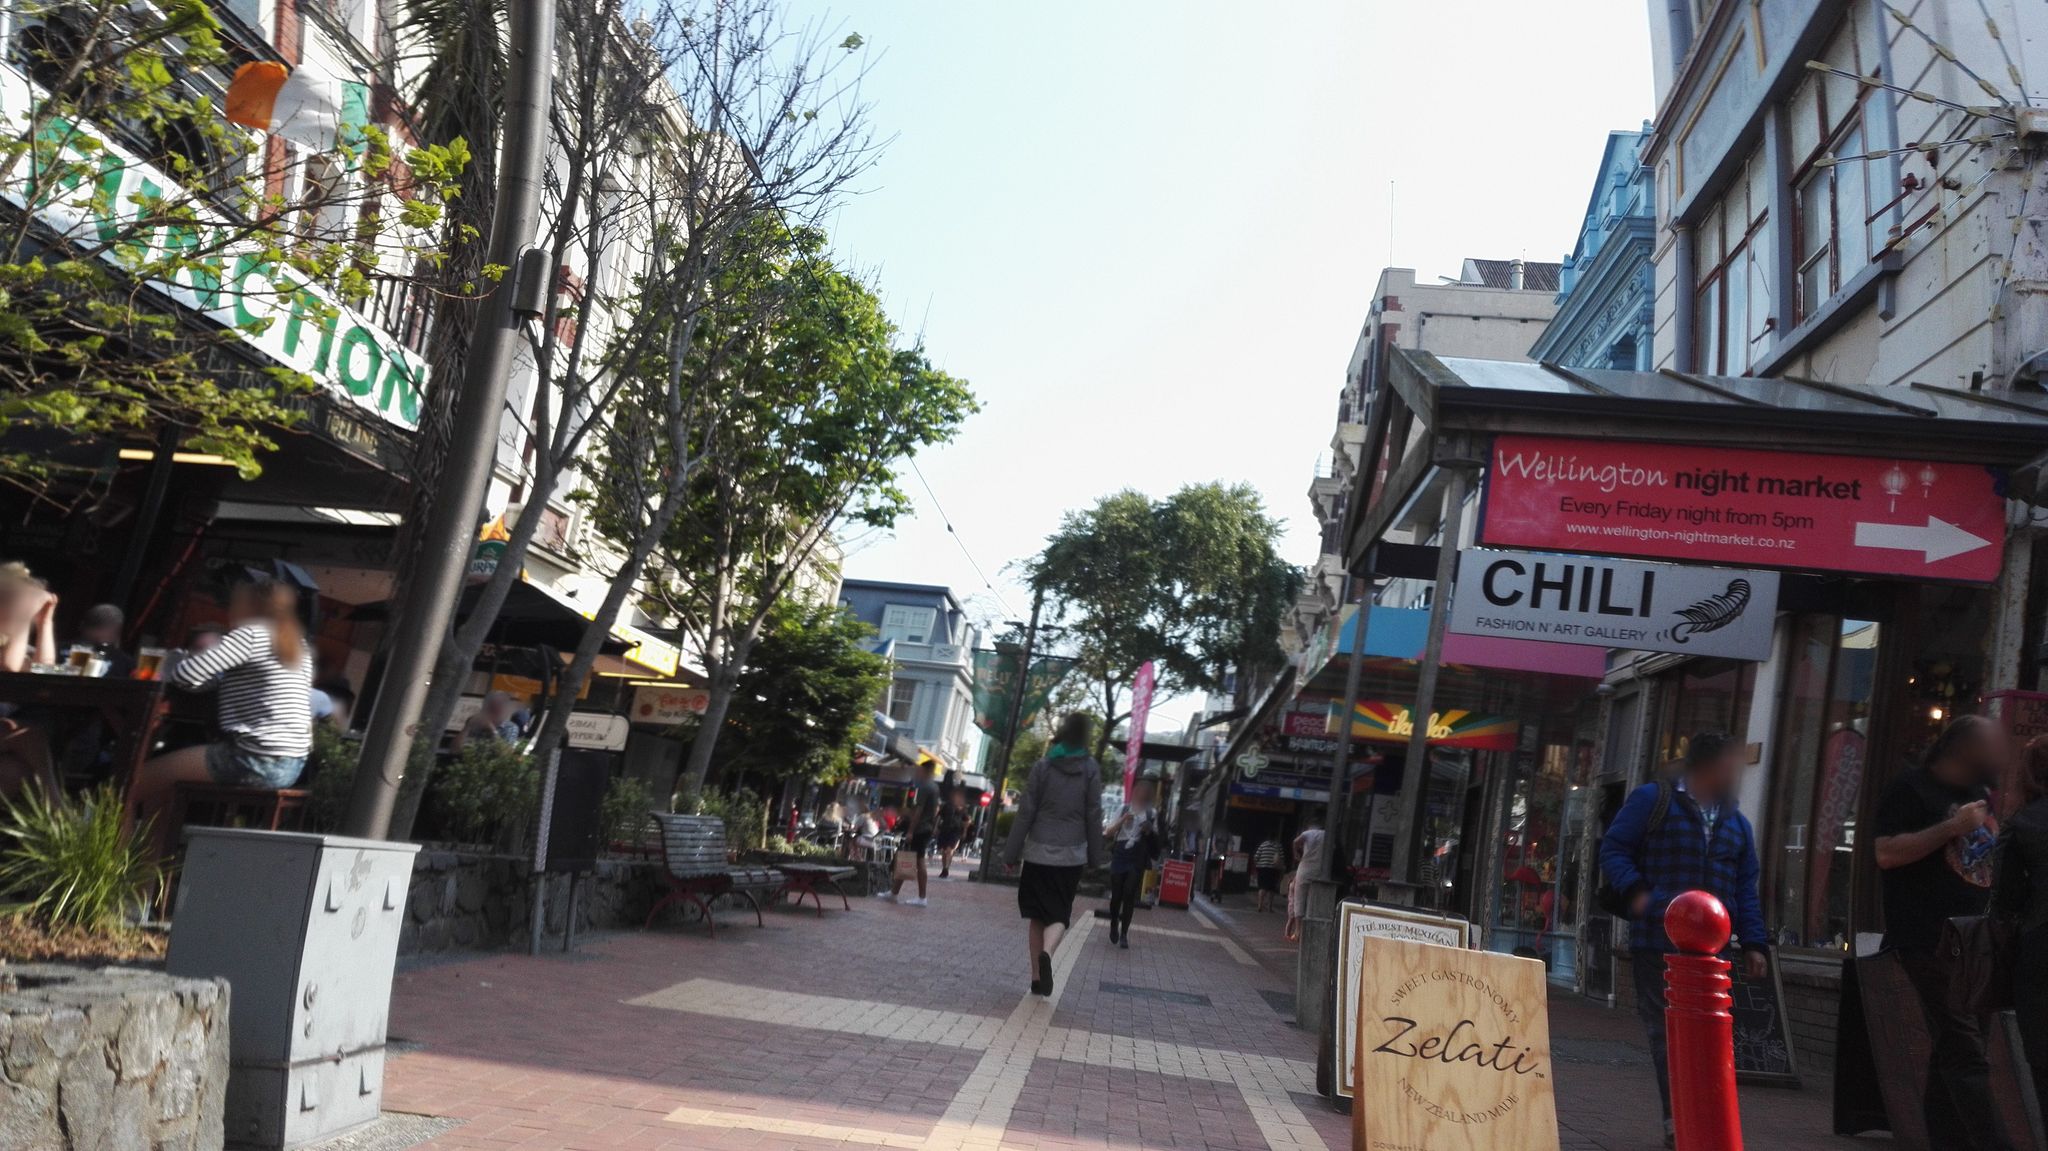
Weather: clear
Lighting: day
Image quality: good
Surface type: walking surface
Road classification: pedestrian, service, footway
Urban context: urban centre
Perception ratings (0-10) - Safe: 6.43, Lively: 8.46, Beautiful: 4.26, Boring: 2.39, Depressing: 3.19, Wealthy: 6.91